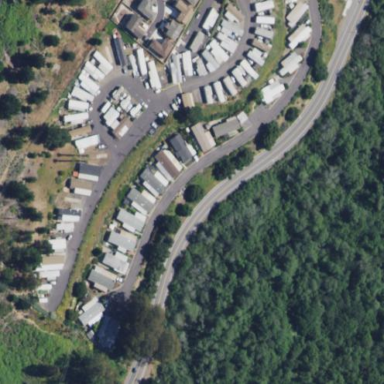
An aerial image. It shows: Residential area designated as mobile home park.